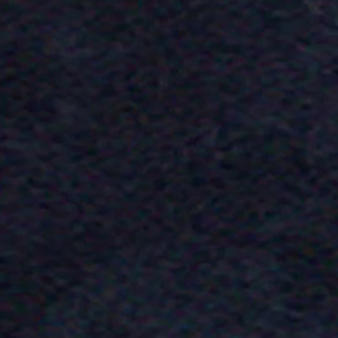
Label: other